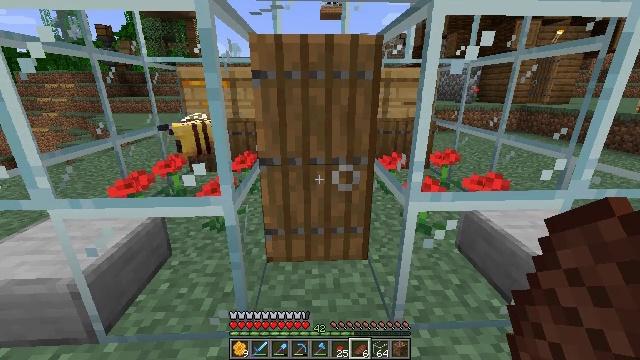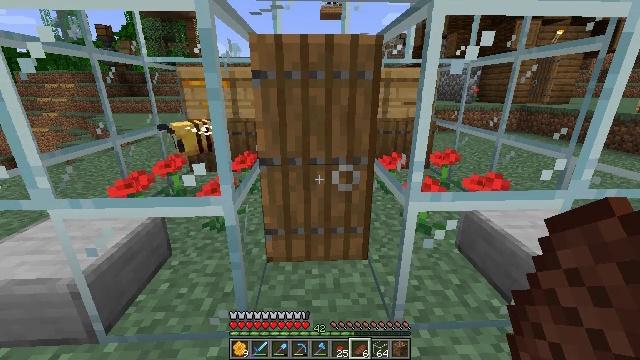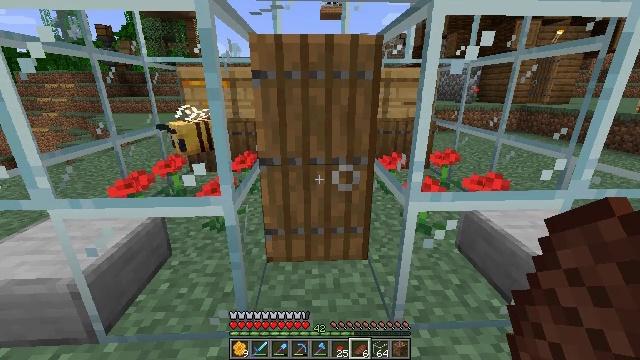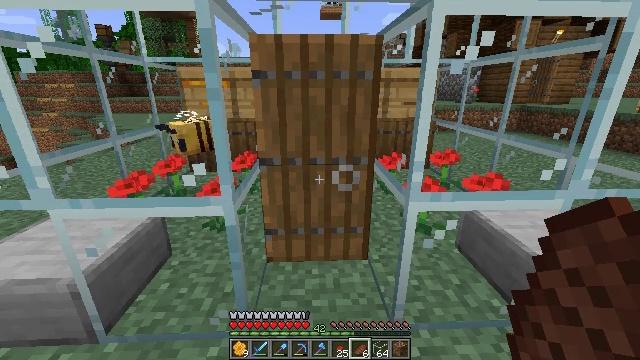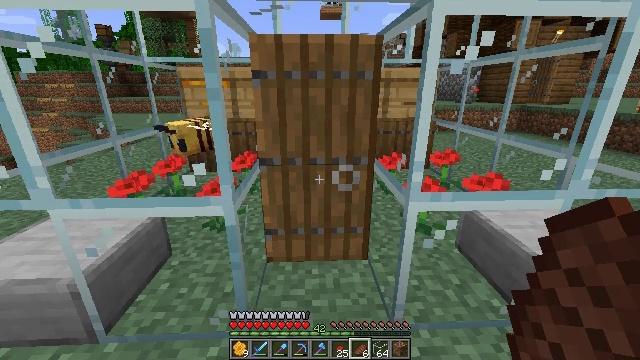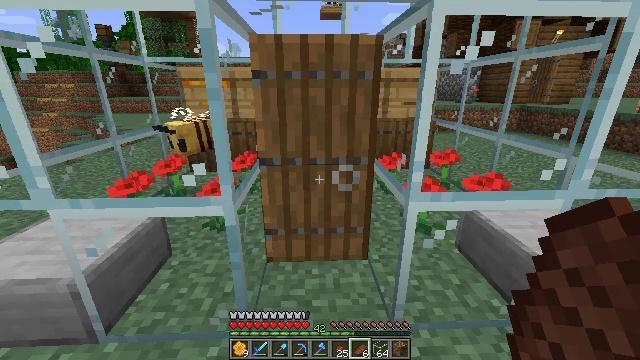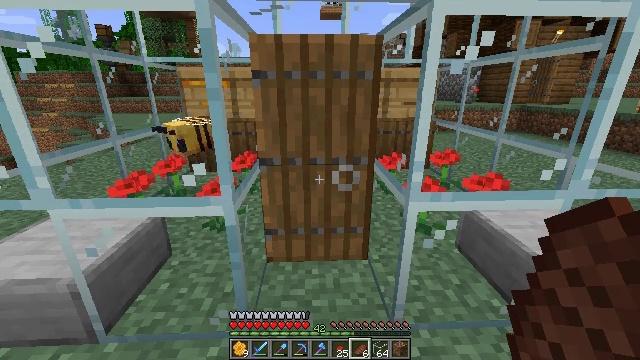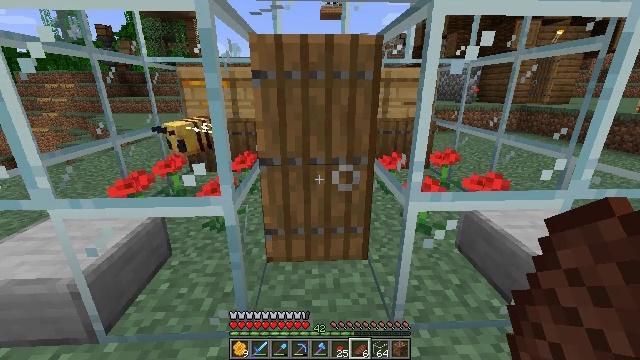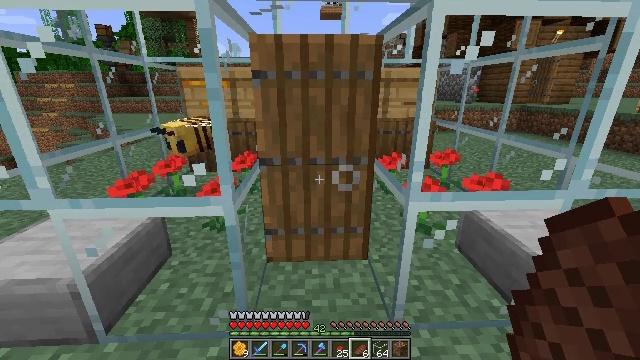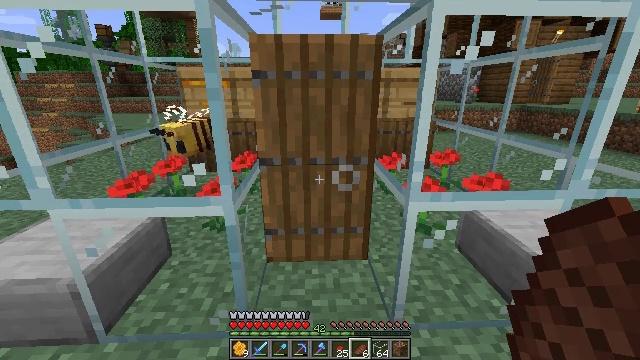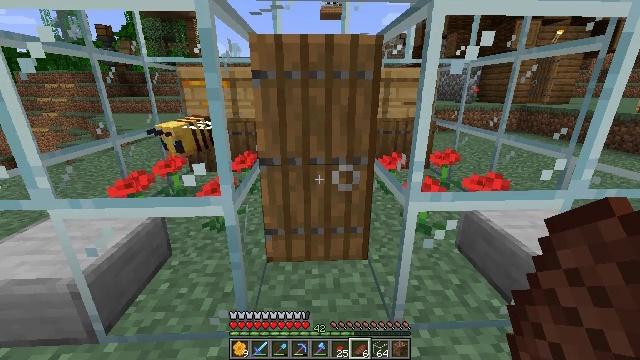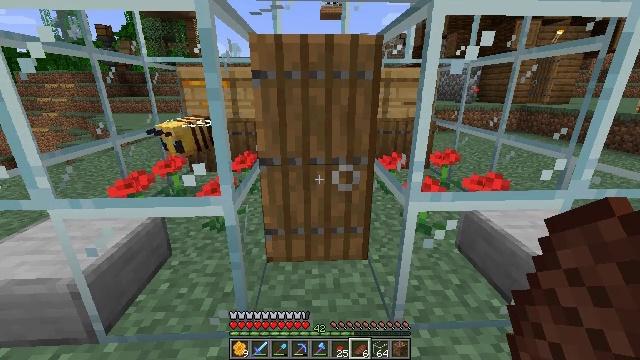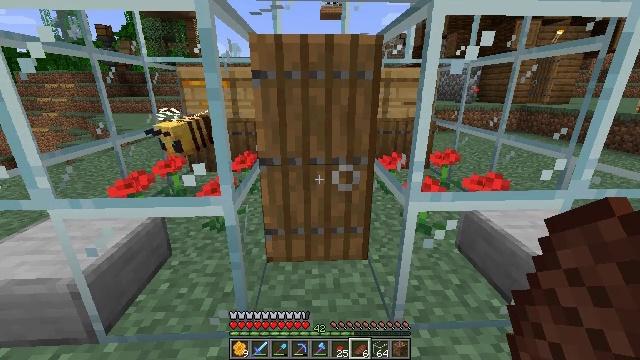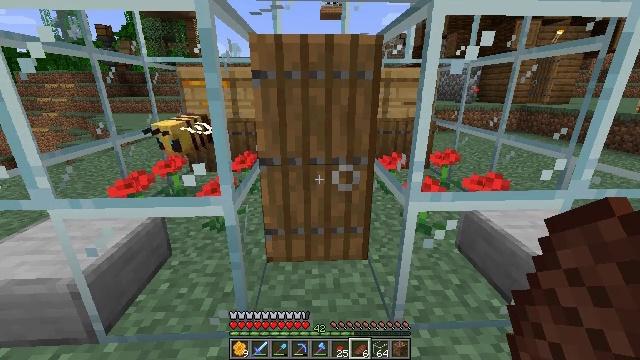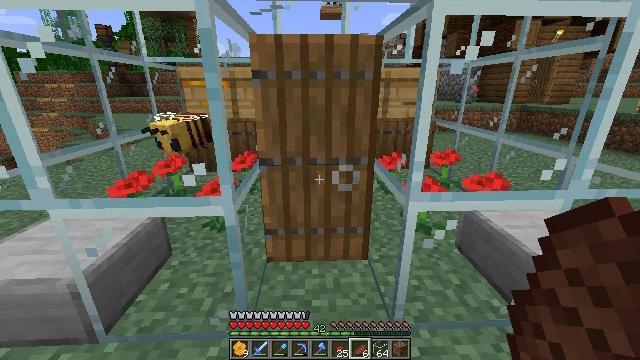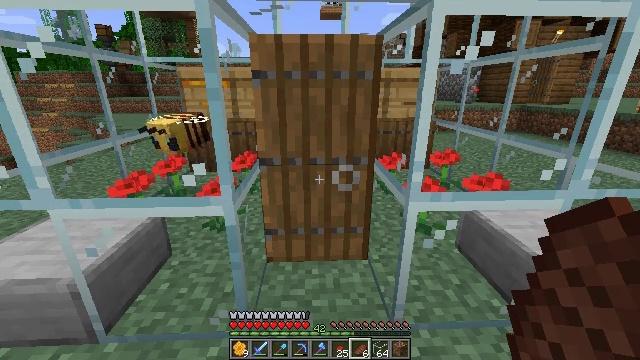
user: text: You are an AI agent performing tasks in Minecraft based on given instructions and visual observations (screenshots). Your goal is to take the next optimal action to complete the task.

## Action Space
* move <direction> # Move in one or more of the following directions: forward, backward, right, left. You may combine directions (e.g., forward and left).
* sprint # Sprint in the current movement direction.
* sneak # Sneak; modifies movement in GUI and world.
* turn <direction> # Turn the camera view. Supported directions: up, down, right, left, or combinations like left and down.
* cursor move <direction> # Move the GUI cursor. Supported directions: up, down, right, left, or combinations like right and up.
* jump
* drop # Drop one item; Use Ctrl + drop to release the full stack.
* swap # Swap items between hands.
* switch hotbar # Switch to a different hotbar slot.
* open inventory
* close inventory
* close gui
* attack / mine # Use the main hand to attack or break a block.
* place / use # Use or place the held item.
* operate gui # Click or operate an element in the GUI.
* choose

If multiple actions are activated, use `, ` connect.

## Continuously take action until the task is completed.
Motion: motion action
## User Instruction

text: Collect smooth stone slab pieces.
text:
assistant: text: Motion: no_op
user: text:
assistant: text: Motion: no_op
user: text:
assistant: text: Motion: no_op
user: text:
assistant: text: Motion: no_op
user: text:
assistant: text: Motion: no_op
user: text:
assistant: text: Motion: no_op
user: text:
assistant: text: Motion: no_op
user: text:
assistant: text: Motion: no_op
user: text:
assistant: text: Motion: no_op
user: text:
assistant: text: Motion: no_op
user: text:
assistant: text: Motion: no_op
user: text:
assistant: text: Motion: no_op
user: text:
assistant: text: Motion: no_op
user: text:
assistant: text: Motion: no_op
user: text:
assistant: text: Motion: no_op
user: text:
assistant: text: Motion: no_op
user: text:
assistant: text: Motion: no_op
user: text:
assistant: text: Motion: no_op
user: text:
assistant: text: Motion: no_op
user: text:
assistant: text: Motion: no_op
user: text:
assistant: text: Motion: no_op
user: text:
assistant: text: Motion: no_op
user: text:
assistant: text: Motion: no_op
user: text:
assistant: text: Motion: no_op
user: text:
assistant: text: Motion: no_op
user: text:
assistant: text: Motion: no_op
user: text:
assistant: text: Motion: no_op
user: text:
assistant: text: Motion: no_op
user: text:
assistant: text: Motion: no_op
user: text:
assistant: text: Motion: no_op